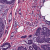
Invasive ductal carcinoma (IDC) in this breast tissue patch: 1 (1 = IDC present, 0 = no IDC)